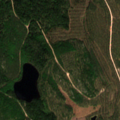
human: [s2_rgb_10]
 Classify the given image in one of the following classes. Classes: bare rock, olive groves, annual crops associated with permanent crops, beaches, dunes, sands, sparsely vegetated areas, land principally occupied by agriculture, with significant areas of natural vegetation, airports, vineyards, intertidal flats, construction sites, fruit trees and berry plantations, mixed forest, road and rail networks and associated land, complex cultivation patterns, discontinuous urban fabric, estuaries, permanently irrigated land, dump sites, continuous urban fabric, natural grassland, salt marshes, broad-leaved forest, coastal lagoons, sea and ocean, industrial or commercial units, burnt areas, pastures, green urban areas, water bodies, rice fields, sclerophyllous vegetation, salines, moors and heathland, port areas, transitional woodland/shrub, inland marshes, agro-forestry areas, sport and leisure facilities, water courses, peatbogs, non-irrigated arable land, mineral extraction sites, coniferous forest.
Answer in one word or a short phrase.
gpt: coniferous forest